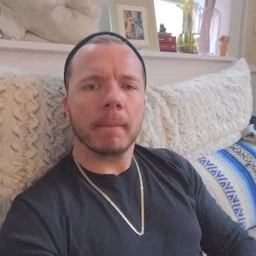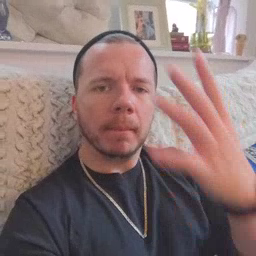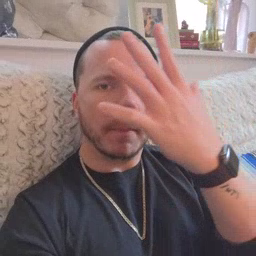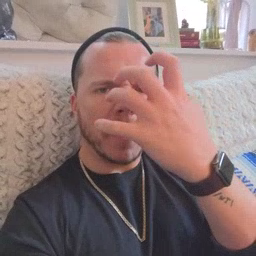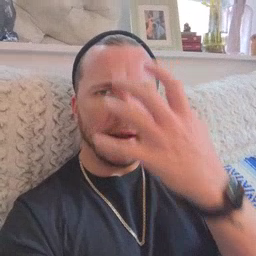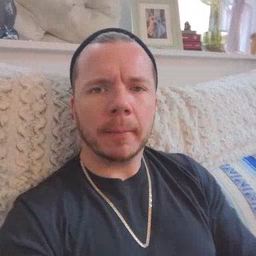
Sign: mad